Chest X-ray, PA view. Patient: 34 years old, sex M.
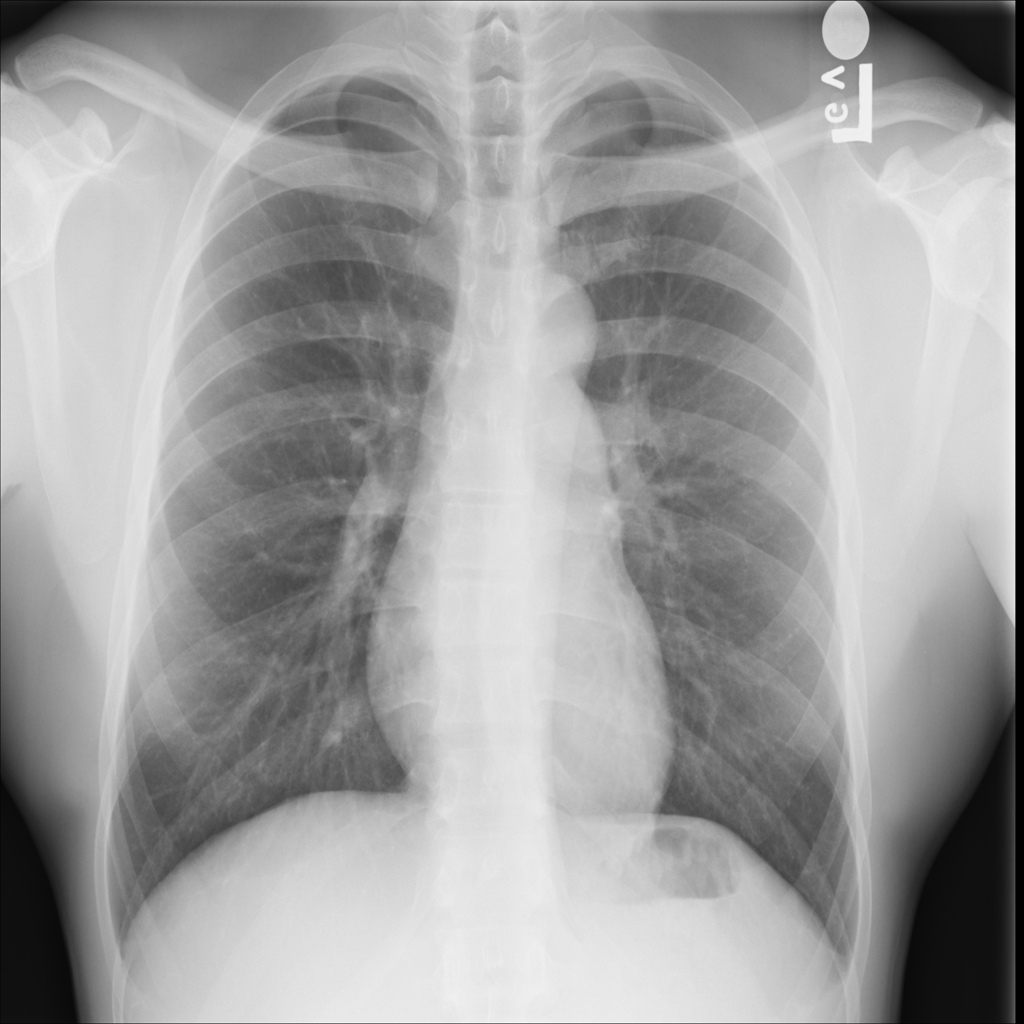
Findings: No Finding